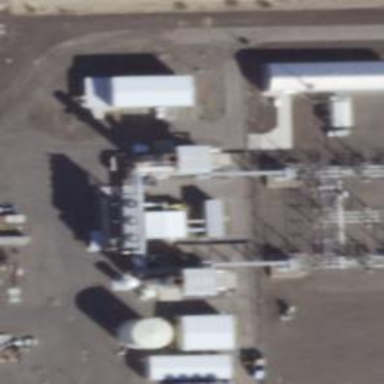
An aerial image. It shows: Gas turbine generator.